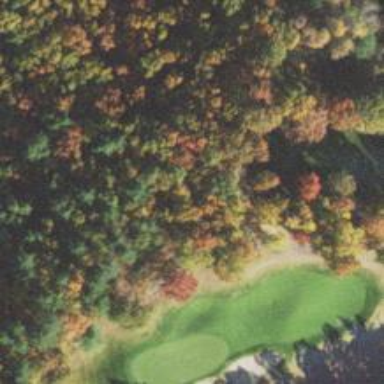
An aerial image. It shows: Pathway for golf carts.